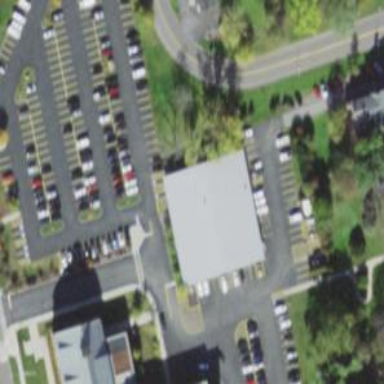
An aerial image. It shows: Parking space.